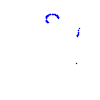
Particle: proton